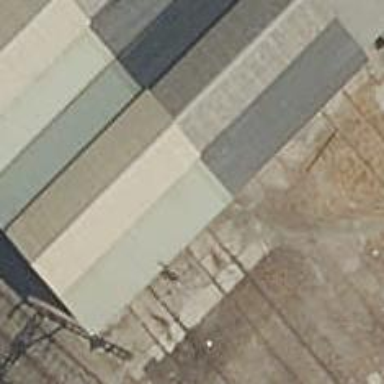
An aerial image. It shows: Railway track with electrified contact lines. This is siding track.